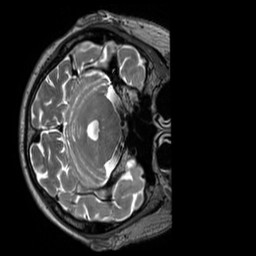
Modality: T2w
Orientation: axial
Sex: male
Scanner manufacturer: siemens
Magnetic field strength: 3 T
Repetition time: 3.2 s
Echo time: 0.409 s